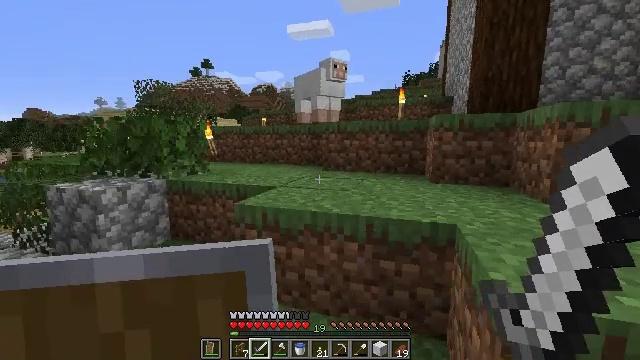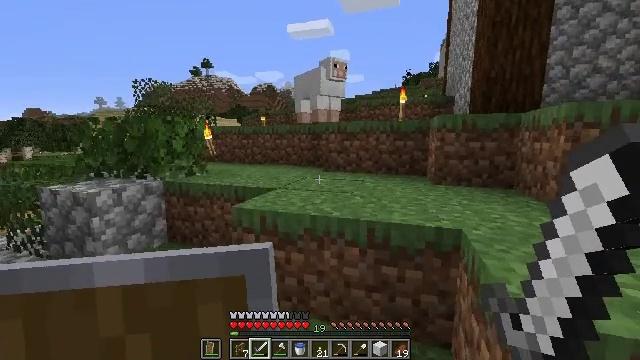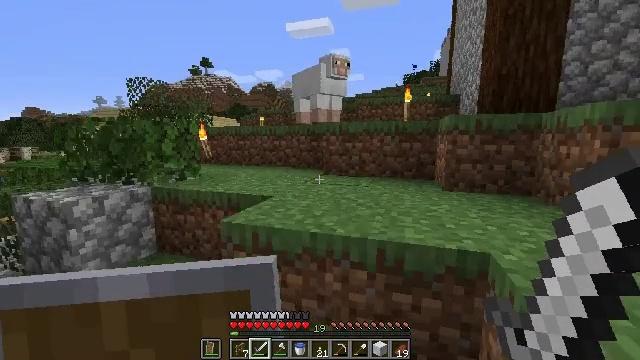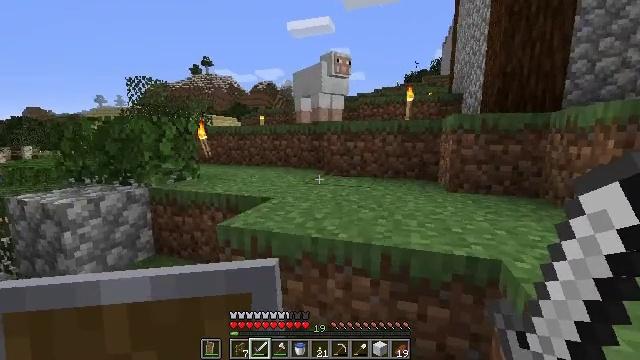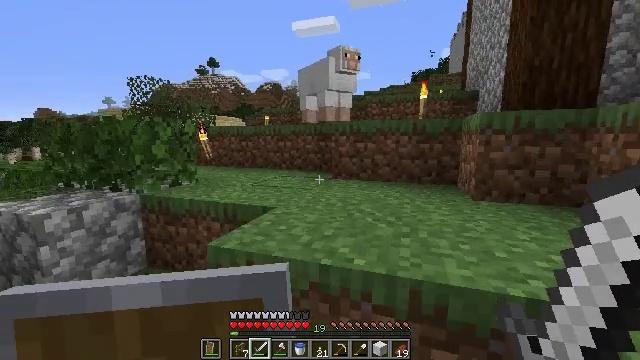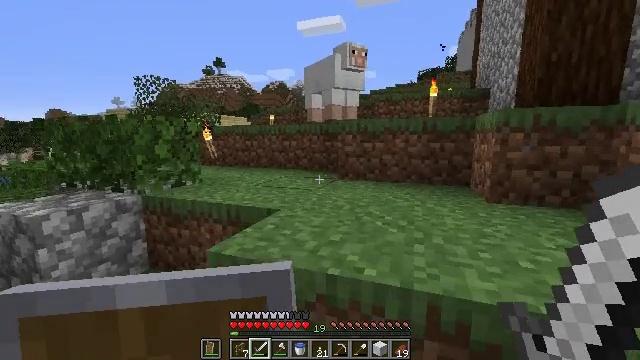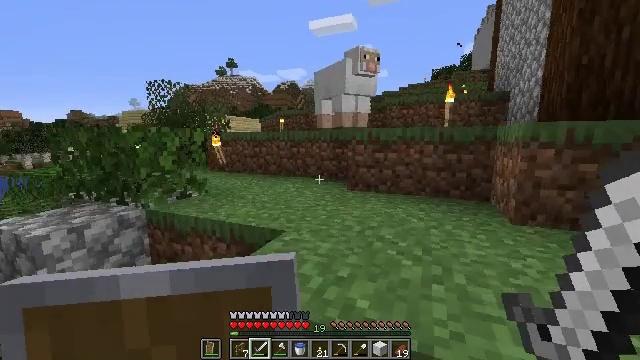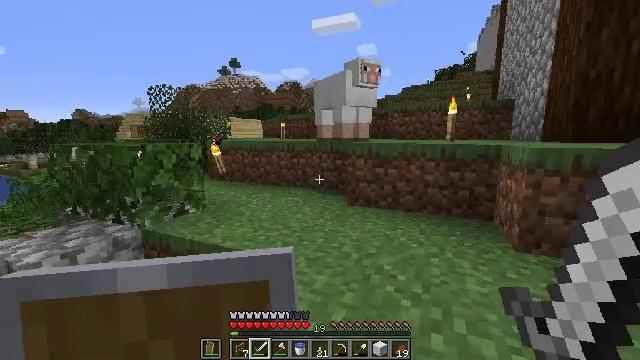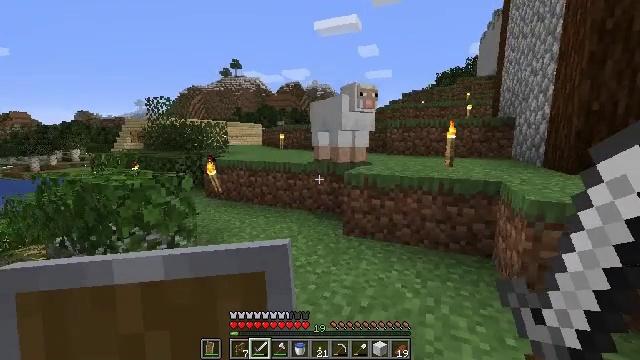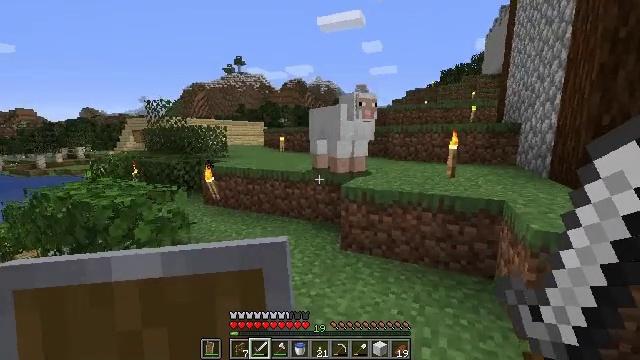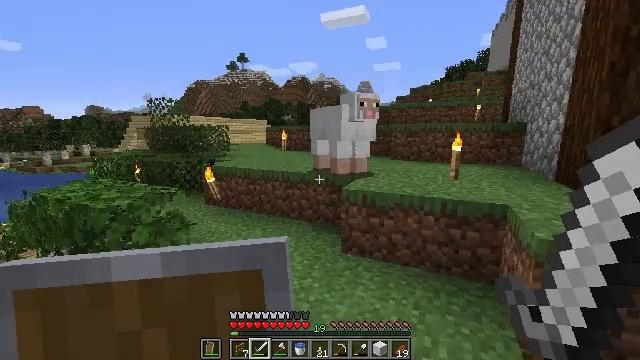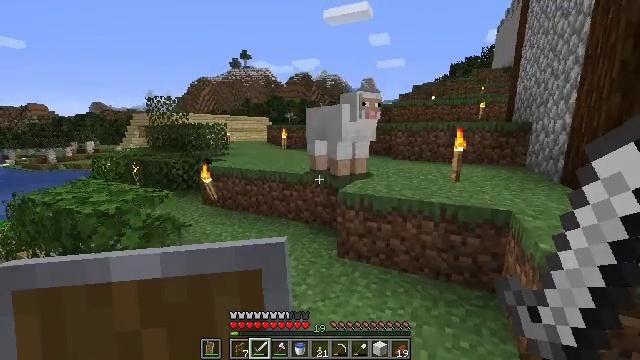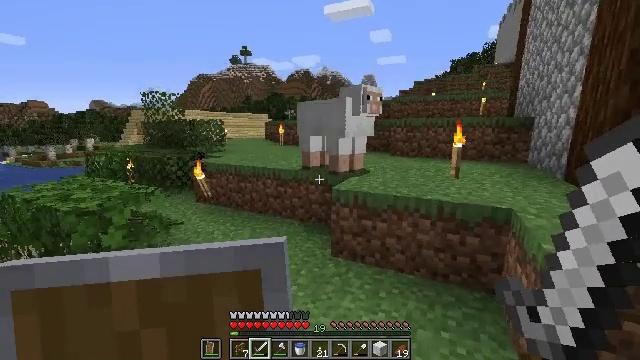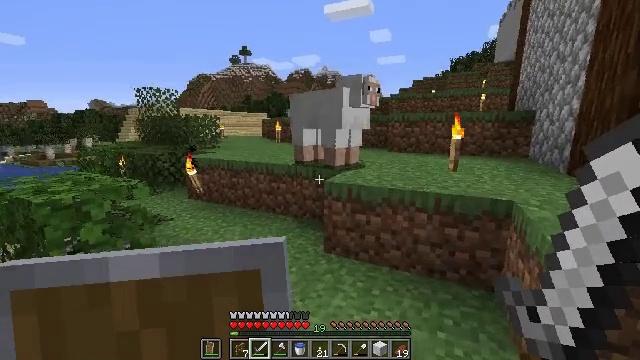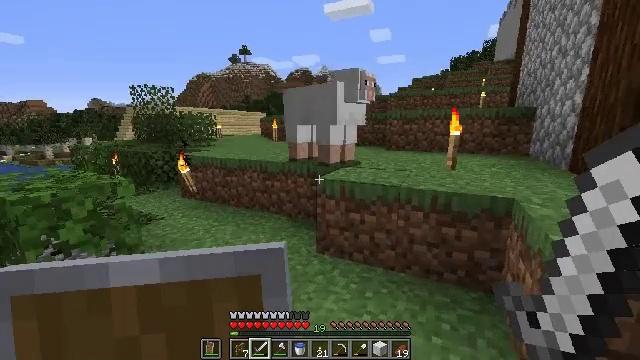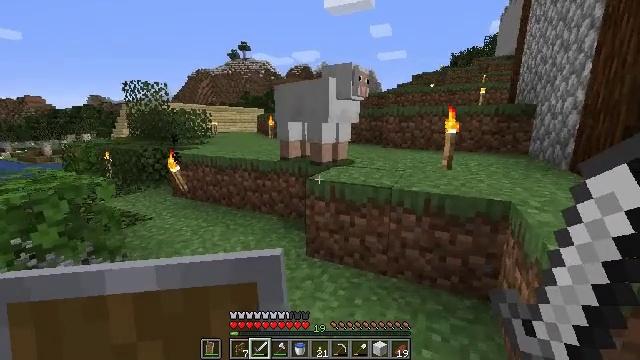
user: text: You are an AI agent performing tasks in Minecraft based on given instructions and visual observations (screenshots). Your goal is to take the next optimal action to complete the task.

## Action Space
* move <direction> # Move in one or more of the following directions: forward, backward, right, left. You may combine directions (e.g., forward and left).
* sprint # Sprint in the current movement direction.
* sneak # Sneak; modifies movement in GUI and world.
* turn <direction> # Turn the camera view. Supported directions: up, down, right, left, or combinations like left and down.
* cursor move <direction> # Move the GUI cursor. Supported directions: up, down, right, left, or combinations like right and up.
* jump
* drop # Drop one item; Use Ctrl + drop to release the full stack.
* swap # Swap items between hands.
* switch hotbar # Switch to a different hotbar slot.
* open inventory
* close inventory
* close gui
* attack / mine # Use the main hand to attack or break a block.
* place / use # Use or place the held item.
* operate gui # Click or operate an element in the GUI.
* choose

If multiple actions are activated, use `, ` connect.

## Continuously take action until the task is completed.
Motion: motion action
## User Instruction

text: Kill the sheep.
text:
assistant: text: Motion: move forward
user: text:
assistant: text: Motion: move forward
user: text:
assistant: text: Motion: move forward
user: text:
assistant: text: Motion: move forward, turn left
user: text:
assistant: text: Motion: move forward, turn left
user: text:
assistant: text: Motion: move forward and move right, turn left, jump
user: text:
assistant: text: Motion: move forward and move right, jump
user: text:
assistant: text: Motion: move forward and move right, jump
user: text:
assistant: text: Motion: move forward and move right, jump
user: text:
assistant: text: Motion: move forward and move right, jump
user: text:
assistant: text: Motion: move forward and move right
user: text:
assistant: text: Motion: move forward and move right
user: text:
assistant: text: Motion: move forward and move right
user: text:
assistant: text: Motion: move forward and move right
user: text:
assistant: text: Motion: move forward and move right
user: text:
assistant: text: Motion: move forward
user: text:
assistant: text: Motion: move forward
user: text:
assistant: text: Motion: move forward
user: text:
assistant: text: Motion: move forward
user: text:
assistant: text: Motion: move forward
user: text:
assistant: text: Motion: move forward
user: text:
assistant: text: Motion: move forward, turn left and down
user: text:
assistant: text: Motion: move forward, jump
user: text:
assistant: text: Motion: move forward, turn left and down, jump
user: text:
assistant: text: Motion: move forward, turn down, jump
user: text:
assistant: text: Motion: move forward, turn down, jump
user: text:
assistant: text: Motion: move forward and move right, turn left and down, jump
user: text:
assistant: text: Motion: move forward and move right, turn left and down
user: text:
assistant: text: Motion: move forward and move right, turn left and down
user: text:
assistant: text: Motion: move forward and move right, turn left and down